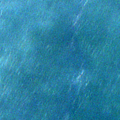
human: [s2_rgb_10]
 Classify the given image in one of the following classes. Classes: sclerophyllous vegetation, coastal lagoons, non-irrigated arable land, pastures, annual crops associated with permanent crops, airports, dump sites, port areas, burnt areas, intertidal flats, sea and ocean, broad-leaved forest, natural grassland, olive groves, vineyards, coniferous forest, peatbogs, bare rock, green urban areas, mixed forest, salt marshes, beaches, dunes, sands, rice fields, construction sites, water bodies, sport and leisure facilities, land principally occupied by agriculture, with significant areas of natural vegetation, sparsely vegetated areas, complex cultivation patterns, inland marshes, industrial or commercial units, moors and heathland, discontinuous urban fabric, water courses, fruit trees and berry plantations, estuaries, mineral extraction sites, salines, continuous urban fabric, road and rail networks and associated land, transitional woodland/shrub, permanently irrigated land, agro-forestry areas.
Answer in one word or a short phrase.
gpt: sea and ocean